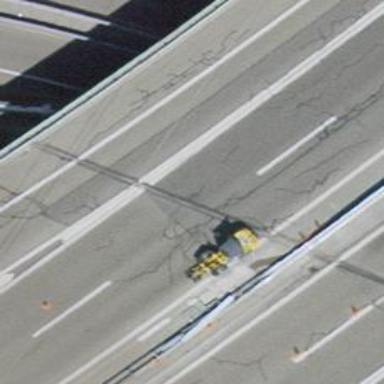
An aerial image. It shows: Motorway bridge.